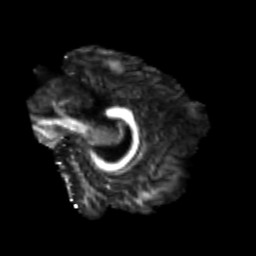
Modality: FA
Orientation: sagittal
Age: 20
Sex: female
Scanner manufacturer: siemens
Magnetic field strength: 3 T
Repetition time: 3.5 s
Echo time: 0.125 s